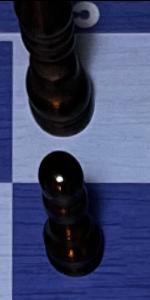
Label: Pawn_Black